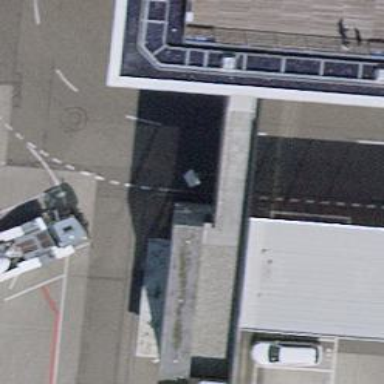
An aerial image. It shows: Airport parking position.